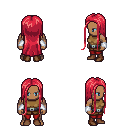
a pixel art fantasy rpg character, male body template, human, dark skin, leather chest armor, red pants, ruby red extra-long hairstyle, white cloth bracers, brown shoes, four views (front, back, left, right), 2x2 character sprite sheet, small pixel art, hard edges, no anti-aliasing